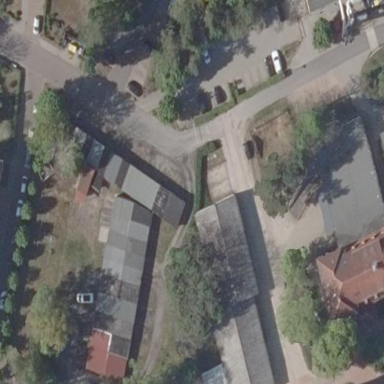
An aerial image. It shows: Group of garages.